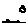
Label: moon